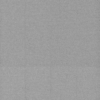
Label: dusty